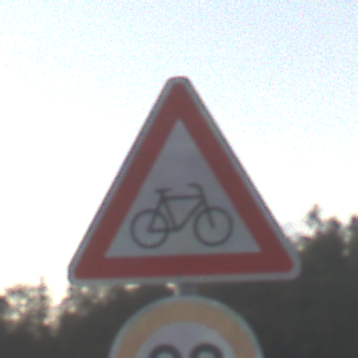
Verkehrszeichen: RadverkehrLinks
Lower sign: Geschwindigkeit80
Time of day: SunriseSunset
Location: Outdoor (Nature)
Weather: PartlyCloudy
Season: NotSpecified
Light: Natural